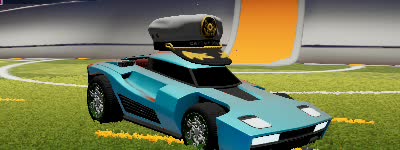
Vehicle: breakout